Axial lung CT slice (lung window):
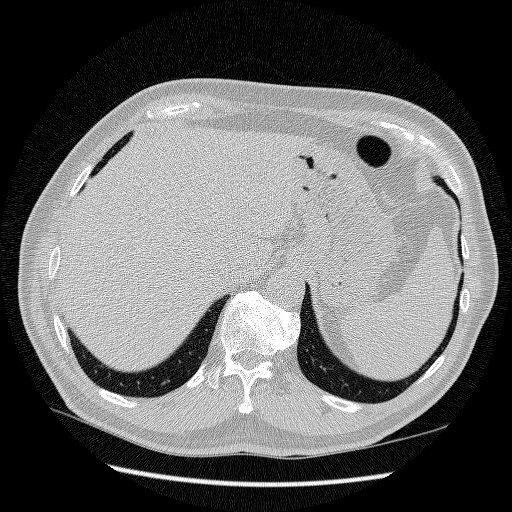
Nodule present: no